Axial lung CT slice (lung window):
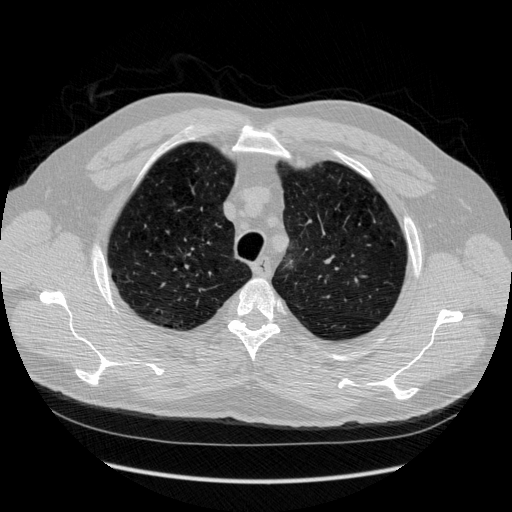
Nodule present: no